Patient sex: M
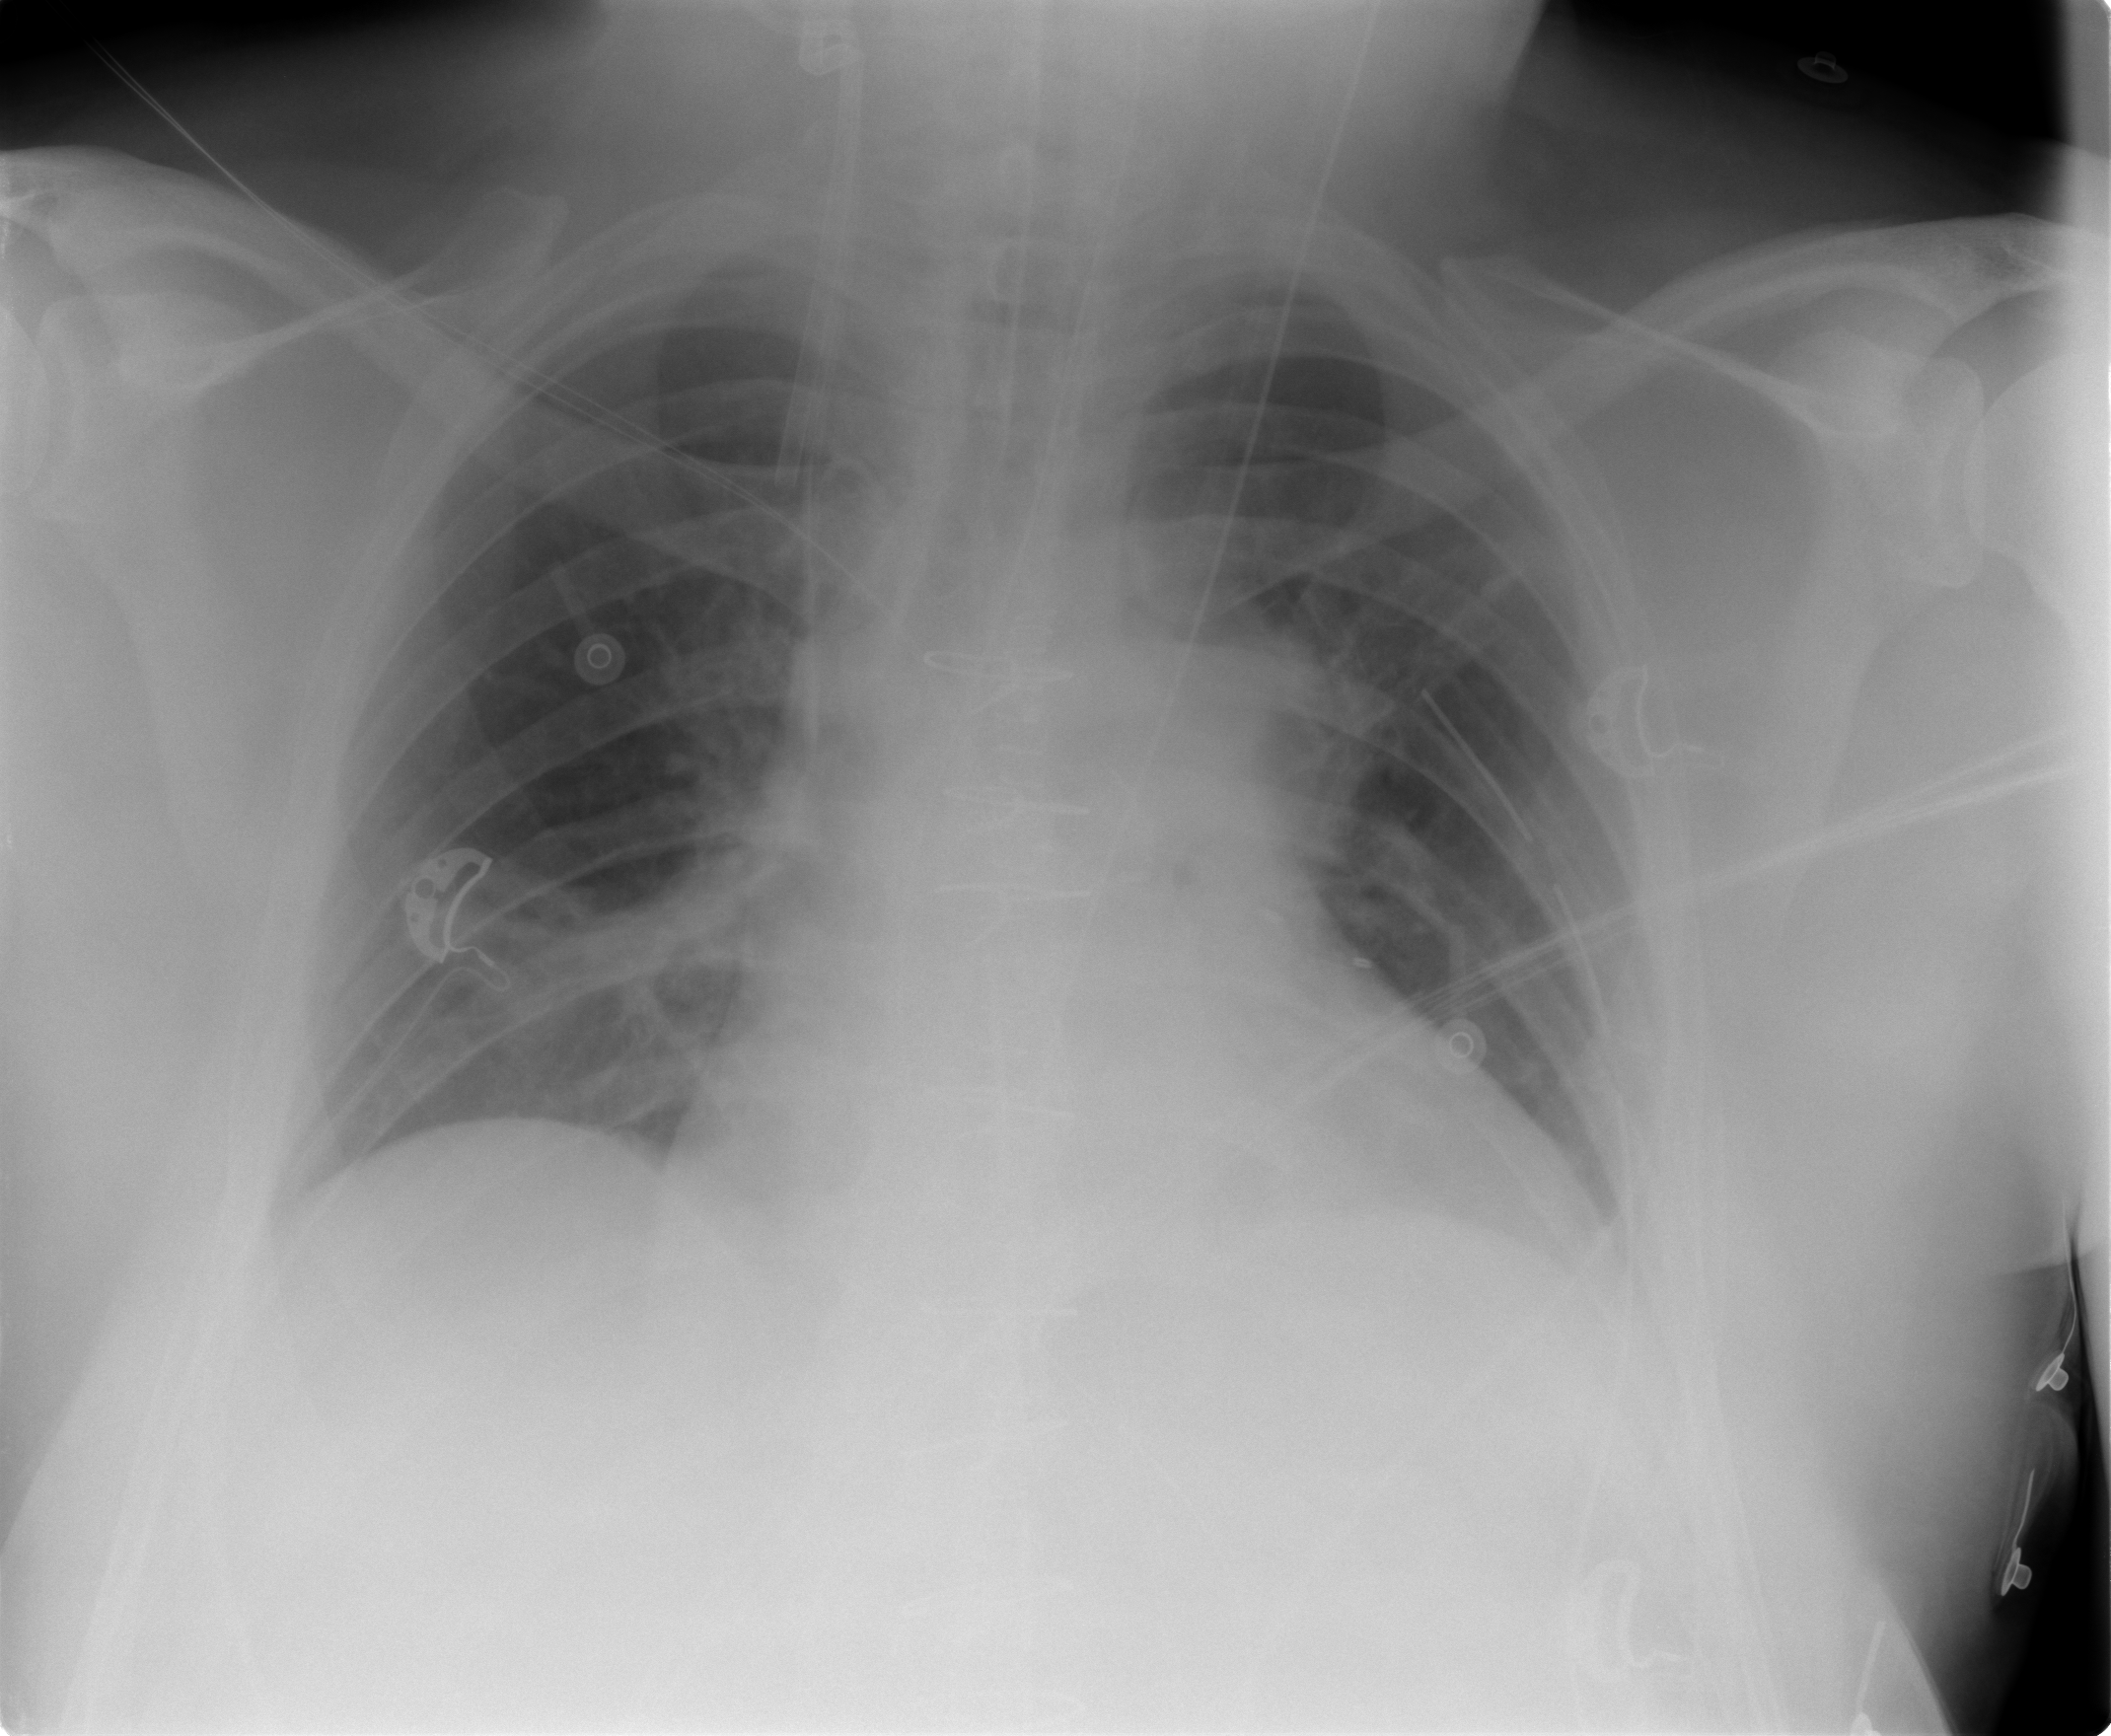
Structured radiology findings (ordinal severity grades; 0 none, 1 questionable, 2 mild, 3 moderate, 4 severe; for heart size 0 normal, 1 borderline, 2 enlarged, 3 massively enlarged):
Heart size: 2
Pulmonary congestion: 2
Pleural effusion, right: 0
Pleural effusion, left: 2
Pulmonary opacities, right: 0
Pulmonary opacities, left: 0
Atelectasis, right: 0
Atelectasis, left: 2